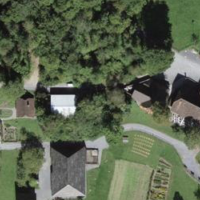
EUNIS habitat code: 44
Species observed at this site:
Cephalanthera rubra
Sambucus racemosa
Vincetoxicum hirundinaria
Lamium galeobdolon
Juglans regia
Turdus merula
Astrantia major
Cydonia oblonga
Onopordum acanthium
Myrrhis odorata
Potentilla recta